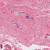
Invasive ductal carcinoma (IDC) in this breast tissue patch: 0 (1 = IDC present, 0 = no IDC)